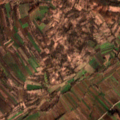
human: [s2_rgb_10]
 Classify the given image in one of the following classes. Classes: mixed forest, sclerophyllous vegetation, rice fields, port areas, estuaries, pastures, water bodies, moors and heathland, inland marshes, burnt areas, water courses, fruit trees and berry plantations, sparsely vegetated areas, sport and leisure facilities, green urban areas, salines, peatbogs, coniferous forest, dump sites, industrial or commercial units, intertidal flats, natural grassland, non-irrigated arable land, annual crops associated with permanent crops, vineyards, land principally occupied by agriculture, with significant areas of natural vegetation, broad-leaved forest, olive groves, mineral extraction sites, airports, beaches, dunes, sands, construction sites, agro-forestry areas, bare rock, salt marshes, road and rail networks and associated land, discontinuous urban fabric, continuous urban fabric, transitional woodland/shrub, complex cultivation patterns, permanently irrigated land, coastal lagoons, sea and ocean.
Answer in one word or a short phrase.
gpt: non-irrigated arable land, complex cultivation patterns, transitional woodland/shrub